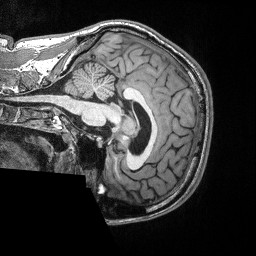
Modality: T1w
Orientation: sagittal
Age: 28
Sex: male